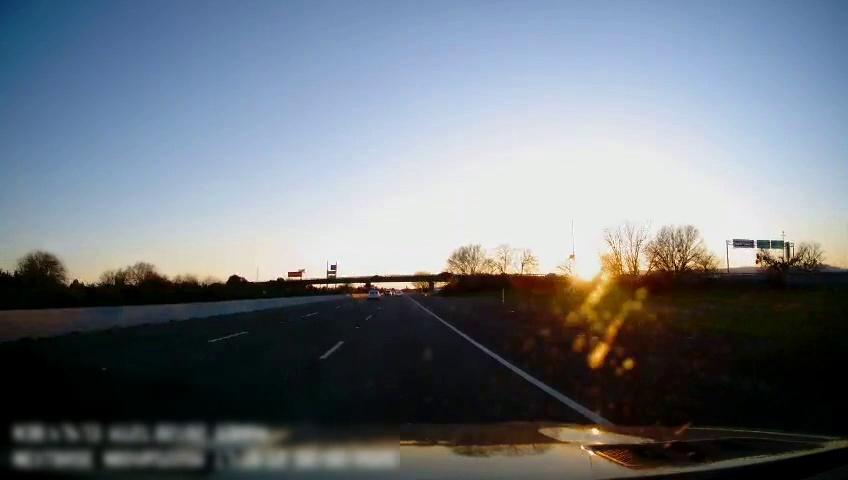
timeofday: Day
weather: Sunny
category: Drivable Space
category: Vehicles | Car
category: Lanes | Alternate Lane
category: Lanes | Current Lane
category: Lanes | Alternate Lane
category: Traffic | Signs
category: Traffic | Signs
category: Traffic | Signs